Interaction volume radius: 5 \u00c5
Interaction volume height: 10 \u00c5
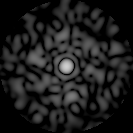
Disorder parameter: 0.7823